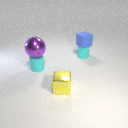
small cyan rubber cylinder below large purple metal sphere